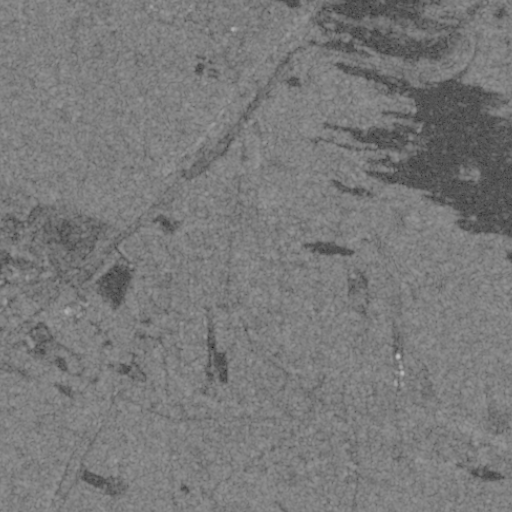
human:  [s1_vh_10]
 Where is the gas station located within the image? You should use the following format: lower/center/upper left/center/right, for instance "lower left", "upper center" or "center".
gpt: The gas station is located in the upper center of the image.
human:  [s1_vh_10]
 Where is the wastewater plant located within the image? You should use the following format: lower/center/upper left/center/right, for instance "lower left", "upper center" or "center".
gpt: The wastewater plant is located in the upper center of the image.
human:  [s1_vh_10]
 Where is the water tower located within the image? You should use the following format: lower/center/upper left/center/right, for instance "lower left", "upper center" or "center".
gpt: The water tower is located in the lower left of the image.
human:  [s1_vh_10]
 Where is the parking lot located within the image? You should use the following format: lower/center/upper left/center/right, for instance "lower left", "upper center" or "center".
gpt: There is no parking lot in the image.

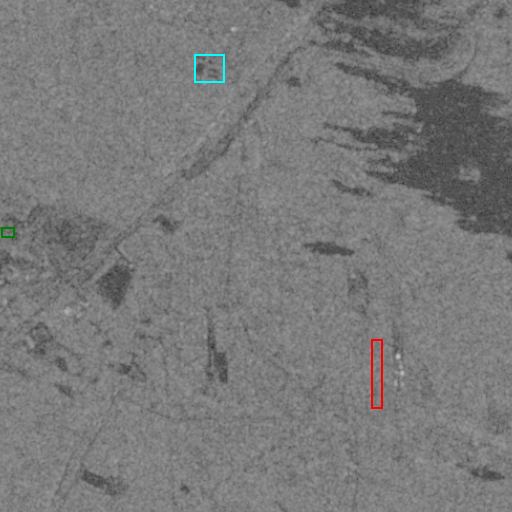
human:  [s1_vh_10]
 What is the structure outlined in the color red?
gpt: The structure outlined in red is a crop field.
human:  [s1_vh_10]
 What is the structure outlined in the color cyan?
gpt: The structure outlined in cyan is a wastewater plant.
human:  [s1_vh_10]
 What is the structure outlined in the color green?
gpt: The structure outlined in green is a building.
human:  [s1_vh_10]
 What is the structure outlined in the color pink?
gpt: There is no pink outline.